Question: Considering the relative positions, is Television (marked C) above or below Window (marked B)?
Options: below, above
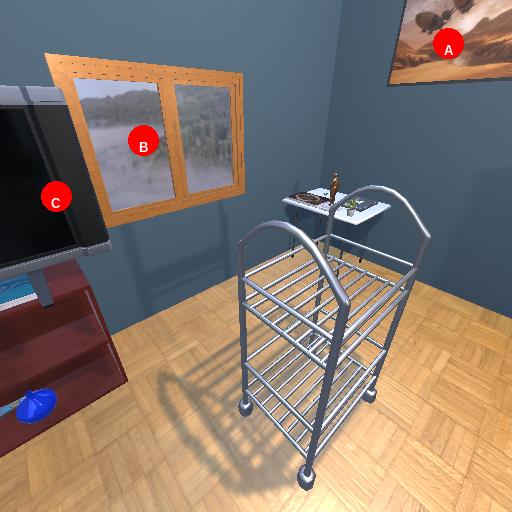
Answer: below